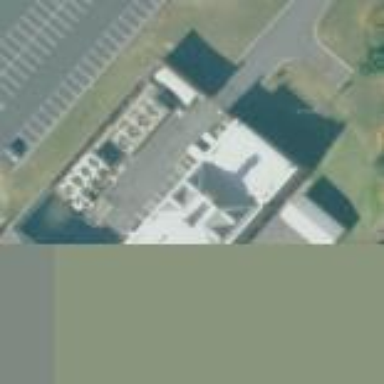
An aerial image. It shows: Service building.